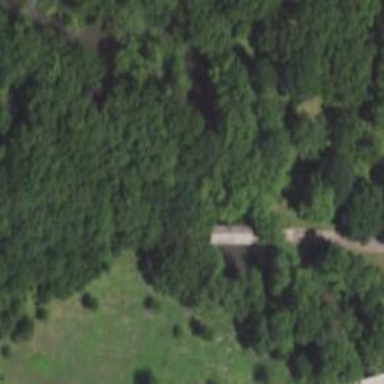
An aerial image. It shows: Covered bridge on residential road.